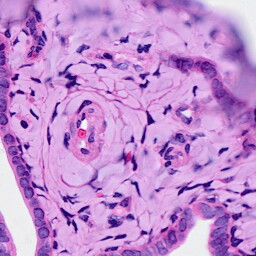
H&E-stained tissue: Ovarian